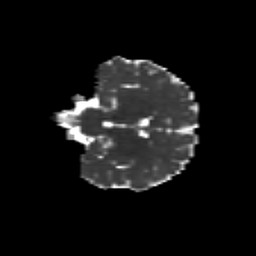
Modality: MD
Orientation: coronal
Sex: male
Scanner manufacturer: siemens
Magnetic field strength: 3 T
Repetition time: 5 s
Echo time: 0.071 s